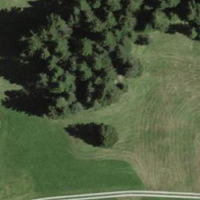
EUNIS habitat code: 45
Species observed at this site:
Clinopodium alpinum